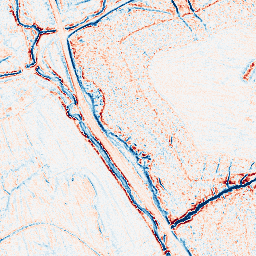
Category: edge_preserving
Decomposition family: anisotropic_diffusion
Decomposition parameters: iterations: 20
kappa: 50
gamma: 0.05
Upsampling method: regularized
Upsampling parameters: scale: 4
lambda_reg: 0.001
Upsampling scale: 4